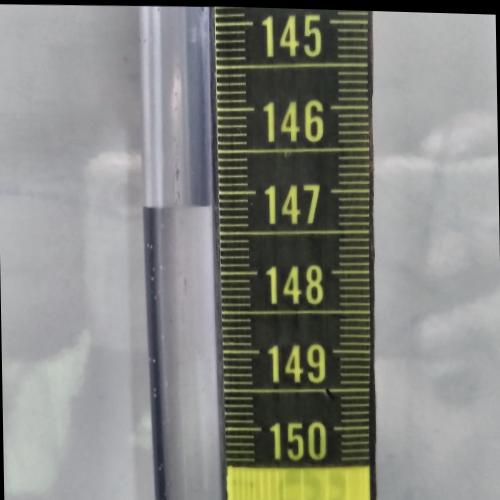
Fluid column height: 147.2 cm